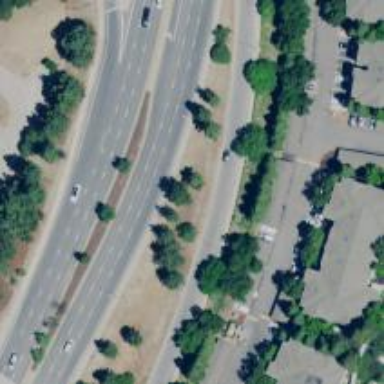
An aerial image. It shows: Asphalt trunk link road.